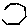
Label: hexagon